Interaction volume radius: 5 \u00c5
Interaction volume height: 10 \u00c5
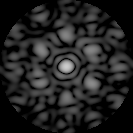
Disorder parameter: 0.5996